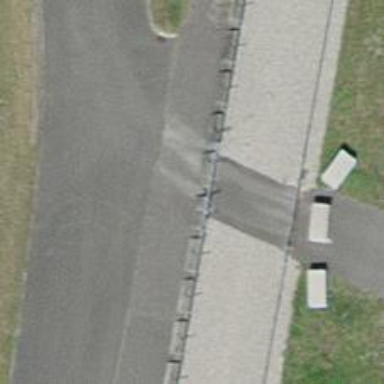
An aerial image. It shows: Gate.